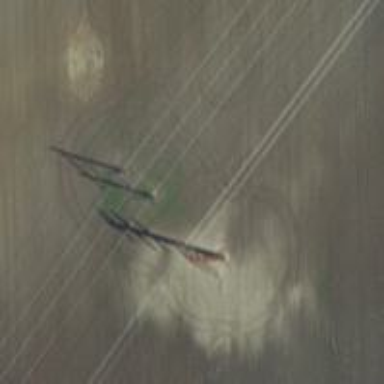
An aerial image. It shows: Power tower.